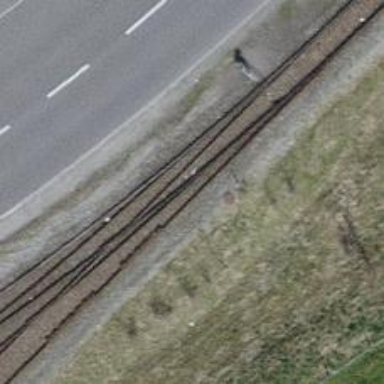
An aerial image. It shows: Railway switch.